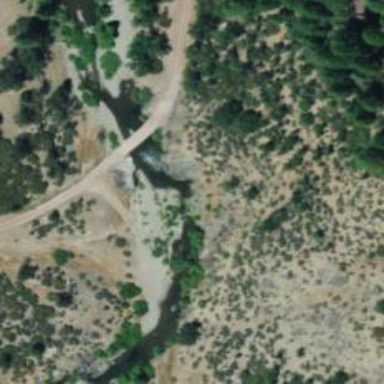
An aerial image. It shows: Unclassified road that features low water crossing bridge.